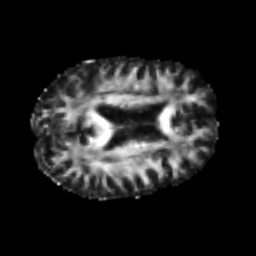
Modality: FA
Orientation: axial
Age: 50
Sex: male
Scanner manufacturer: siemens
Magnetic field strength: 3 T
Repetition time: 4.999 s
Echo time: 0.07946 s